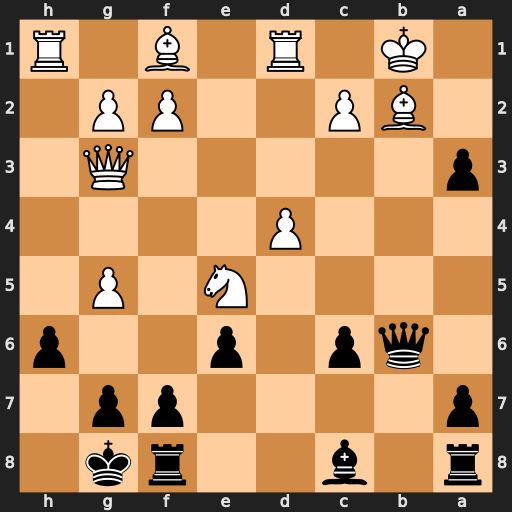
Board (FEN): r1b2rk1/p4pp1/1qp1p2p/4N1P1/3P4/p5Q1/1BP2PP1/1K1R1B1R
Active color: b
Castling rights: -
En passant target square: -
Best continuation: Qxb2#